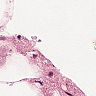
Metastatic tissue present: no